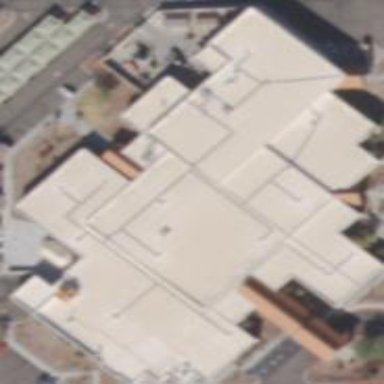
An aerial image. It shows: Hospital building.